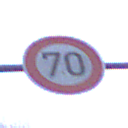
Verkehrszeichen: Geschwindigkeit70
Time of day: MorningAfternoon
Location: Outdoor (Nature)
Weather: PartlyCloudy
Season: NotSpecified
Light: Natural